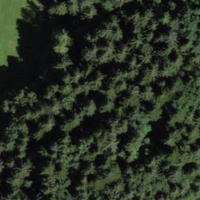
EUNIS habitat code: 43
Species observed at this site:
Filipendula ulmaria